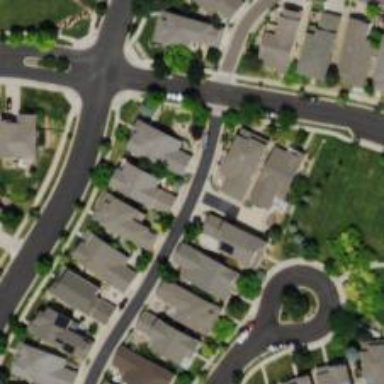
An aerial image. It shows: Alley classified as service road.